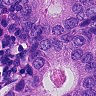
Metastatic tissue present: yes